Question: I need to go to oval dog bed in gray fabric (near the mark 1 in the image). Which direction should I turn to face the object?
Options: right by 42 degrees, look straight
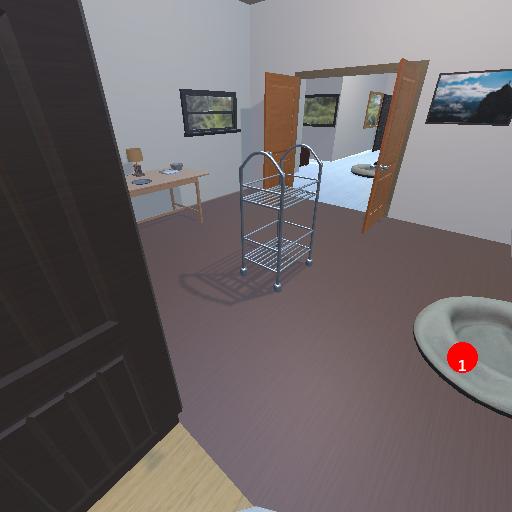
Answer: right by 42 degrees